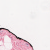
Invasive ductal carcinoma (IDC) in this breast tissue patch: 0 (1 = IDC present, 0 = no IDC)